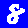
Digit: 8